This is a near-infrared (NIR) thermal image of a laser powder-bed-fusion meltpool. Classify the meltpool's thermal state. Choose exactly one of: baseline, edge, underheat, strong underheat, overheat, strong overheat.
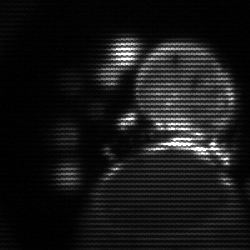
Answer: edge